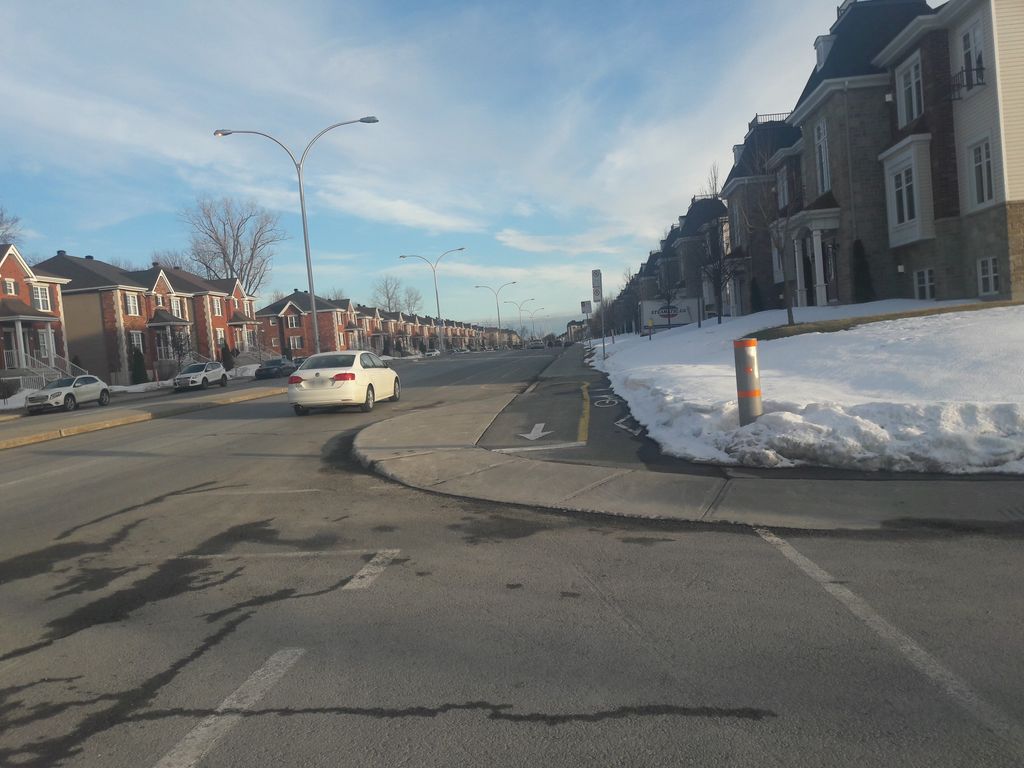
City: montreal